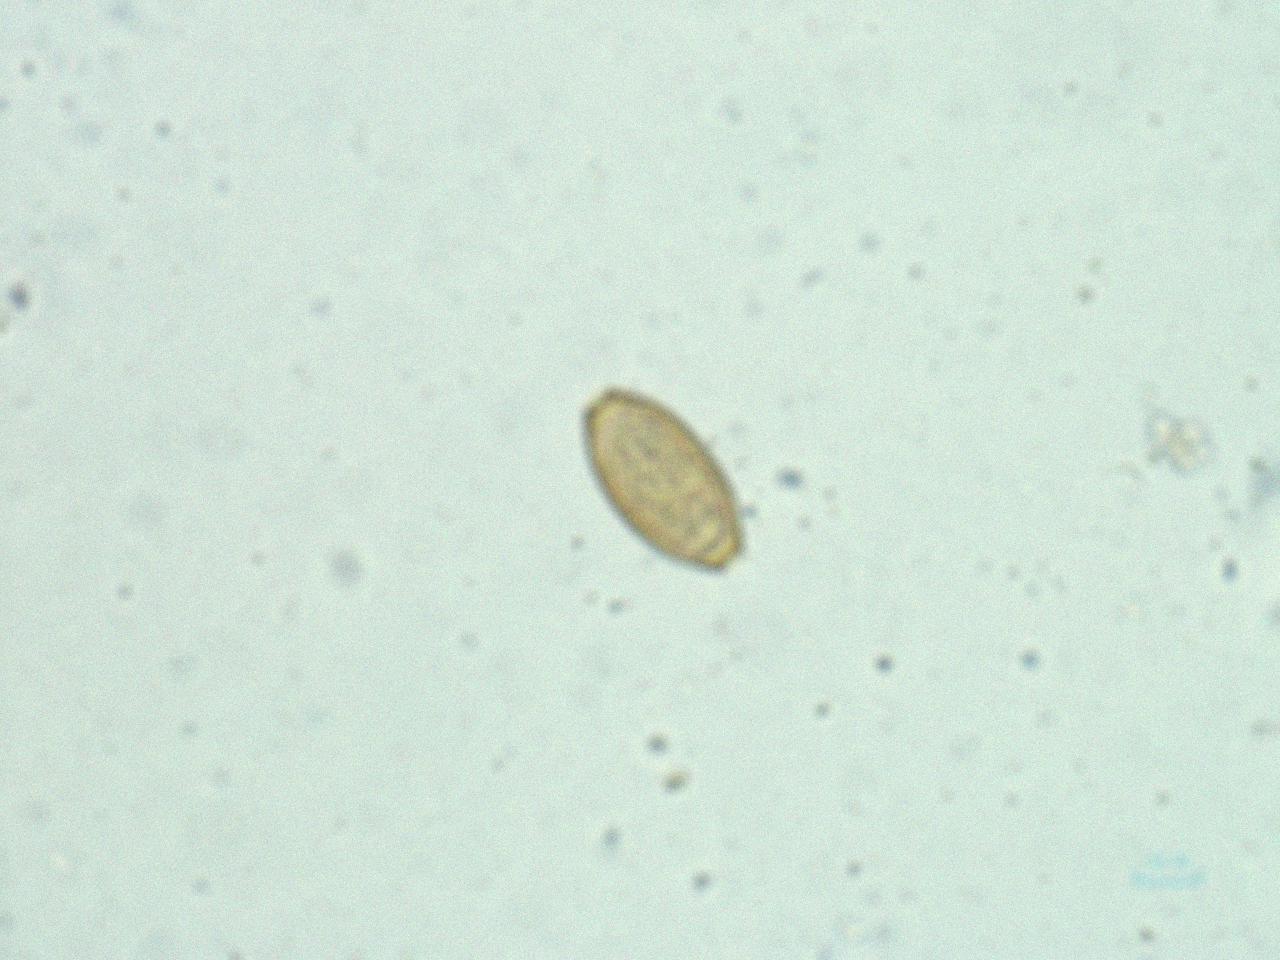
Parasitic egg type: Trichuris trichiura